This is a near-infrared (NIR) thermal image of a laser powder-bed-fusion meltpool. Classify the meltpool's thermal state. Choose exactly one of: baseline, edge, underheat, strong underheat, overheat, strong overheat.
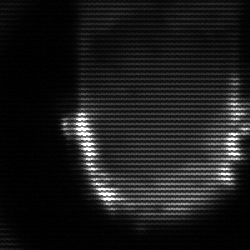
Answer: baseline